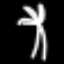
Label: palm tree